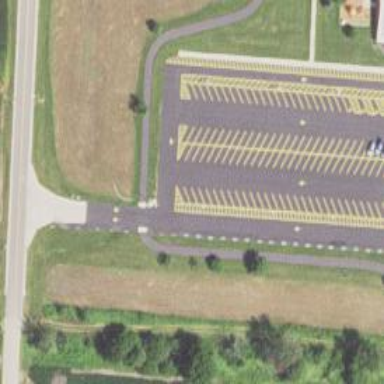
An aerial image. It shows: Parking area.